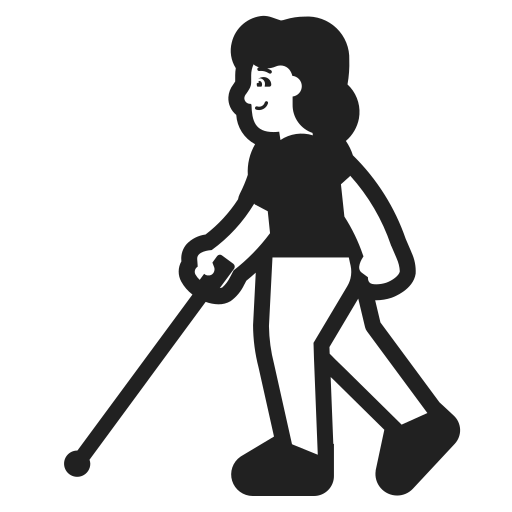
woman with white cane high contrast default